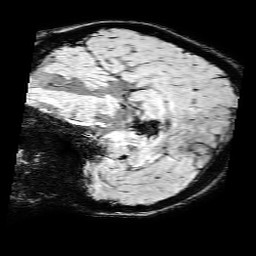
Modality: SWI
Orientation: sagittal
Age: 54
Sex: female
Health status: ill
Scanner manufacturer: philips
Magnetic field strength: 3 T
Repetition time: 0.031 s